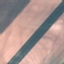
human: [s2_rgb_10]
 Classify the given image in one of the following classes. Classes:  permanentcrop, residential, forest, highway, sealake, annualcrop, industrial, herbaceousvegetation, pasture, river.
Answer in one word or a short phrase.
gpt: AnnualCrop